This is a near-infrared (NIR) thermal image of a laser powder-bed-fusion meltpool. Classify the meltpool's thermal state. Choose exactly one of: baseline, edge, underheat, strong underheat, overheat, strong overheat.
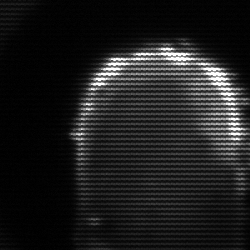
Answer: baseline